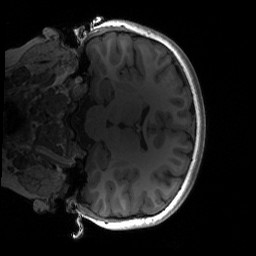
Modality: T1w
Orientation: coronal
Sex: female
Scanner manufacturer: siemens
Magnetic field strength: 3 T
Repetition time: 1.9 s
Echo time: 0.00243 s